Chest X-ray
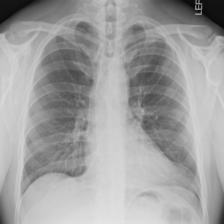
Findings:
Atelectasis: negative
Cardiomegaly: negative
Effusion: negative
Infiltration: negative
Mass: negative
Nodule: negative
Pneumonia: negative
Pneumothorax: negative
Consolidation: negative
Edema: negative
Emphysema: negative
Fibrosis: negative
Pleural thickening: negative
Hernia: negative